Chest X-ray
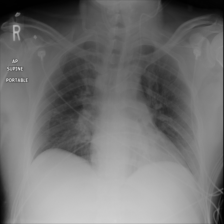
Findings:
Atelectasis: negative
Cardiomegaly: negative
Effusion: negative
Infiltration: negative
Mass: negative
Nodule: negative
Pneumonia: negative
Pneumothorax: negative
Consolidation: negative
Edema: negative
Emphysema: negative
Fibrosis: negative
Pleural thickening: negative
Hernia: negative